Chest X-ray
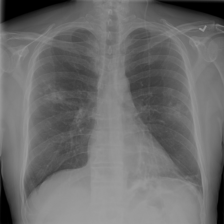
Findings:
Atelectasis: negative
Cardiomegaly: negative
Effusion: negative
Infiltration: positive
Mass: negative
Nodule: negative
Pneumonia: negative
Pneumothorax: negative
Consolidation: negative
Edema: negative
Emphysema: negative
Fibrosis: negative
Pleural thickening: negative
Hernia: negative